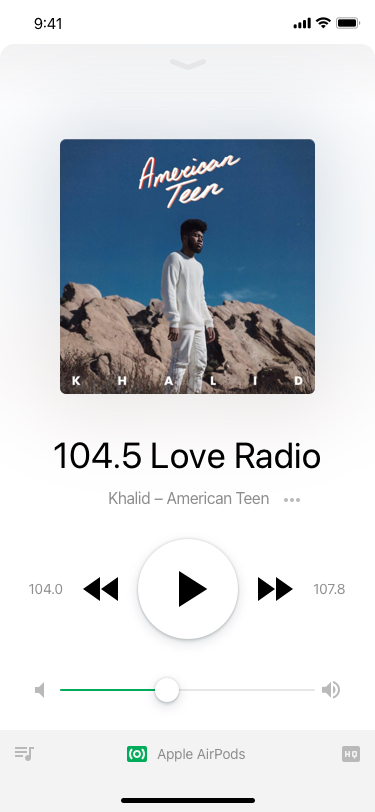
Text in this UI design:
KK
9:41 AM
Khalid – American Teen
107.8
104.0
104.5 Love Radio
Apple AirPods